Interaction volume radius: 10 \u00c5
Interaction volume height: 20 \u00c5
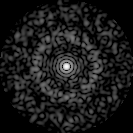
Disorder parameter: 0.8569